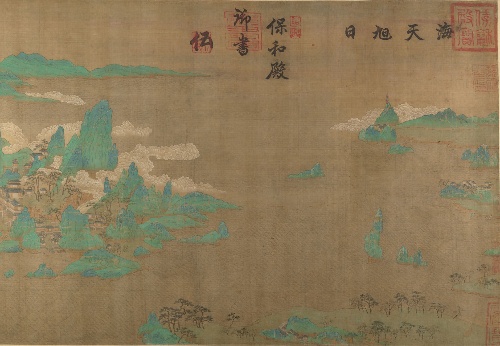
Title: 明/清   佚名   海天旭日圖   卷|Sea and Sky at Sunrise
Artist: Unidentified artist
Date: 17th century
Object type: Handscroll
Classification: Paintings
Medium: Handscroll; ink and color on silk
Culture: China
Period: Ming dynasty (1368–1644)
Dimensions: 20 1/4 x 83 1/4 in. (51.4 x 211.5 cm)
Department: Asian Art
Credit line: H. O. Havemeyer Collection, Bequest of Mrs. H. O. Havemeyer, 1929
Accession year: 1929
Repository: Metropolitan Museum of Art, New York, NY
Tags: Trees|Seascapes